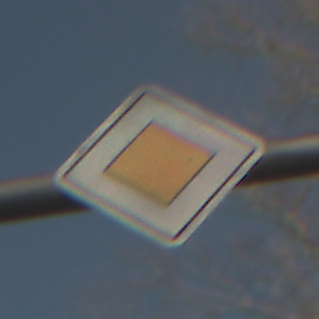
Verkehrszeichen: Vorfahrtsstrasse
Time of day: SunriseSunset
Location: Outdoor (Nature)
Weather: PartlyCloudy
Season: NotSpecified
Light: Natural